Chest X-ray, PA view. Patient: 53 years old, sex M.
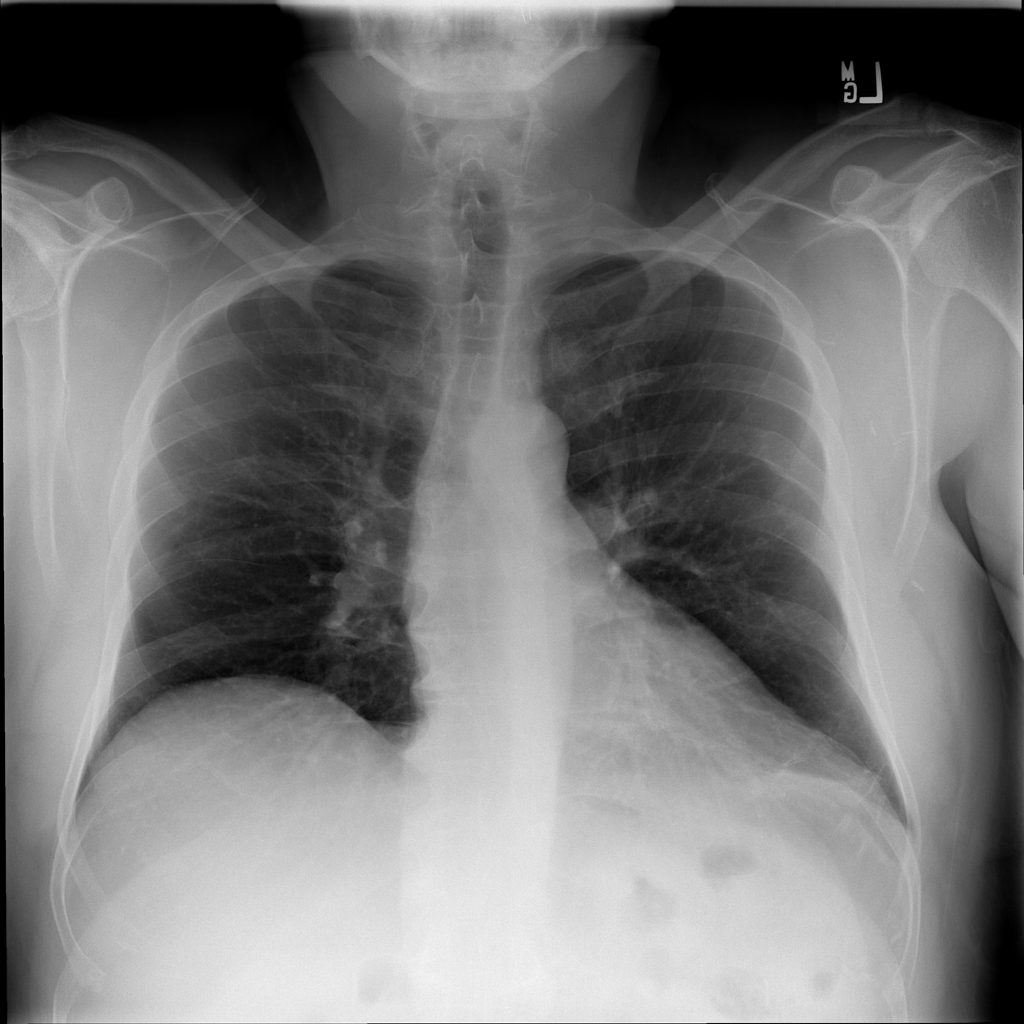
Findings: No Finding